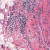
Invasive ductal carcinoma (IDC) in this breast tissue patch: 0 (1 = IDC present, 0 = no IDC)